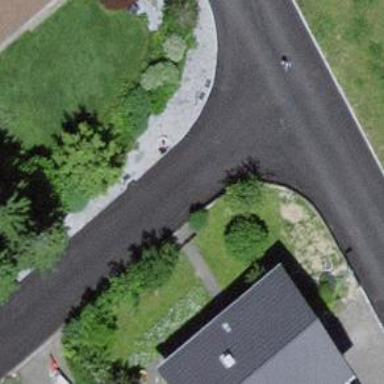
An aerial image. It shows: Residential road with asphalt surface and no sidewalks.